Question: Here's what I want to achieve:

In the example, I manually subtracted the value of the previous cell from the cell.
For example:
And so on.
How do I make this process automatic so that every time I enter a value in the column A, the last cell of a column would automatically get subtracted from new entered value. How do I achieve this?
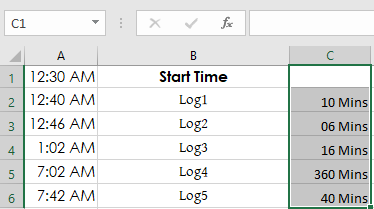
Answer: You can create an actual Excel table out of this data. Select the whole "table" and use
->
Then after you enter a new value at the bottom of the table it will become part of the table and the formula in column C will automatically be created.
For this to work you need that column C would have the same formula (can be pasted down). E.g. for me this formula worked:
'=IF(ISNUMBER(A1),A2-A1,"")'
<URL>
To make formatting like you want you can change the number format of column C to:
'[mm] "Minutes"'
Deciding from the image in the question it seems you know how to do it.